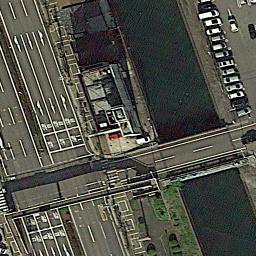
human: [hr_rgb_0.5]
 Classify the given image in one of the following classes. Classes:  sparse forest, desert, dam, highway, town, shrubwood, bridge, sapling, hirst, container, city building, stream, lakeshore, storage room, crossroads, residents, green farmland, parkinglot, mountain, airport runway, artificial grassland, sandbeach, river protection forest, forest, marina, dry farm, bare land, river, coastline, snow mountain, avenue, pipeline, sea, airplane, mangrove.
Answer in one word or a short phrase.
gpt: bridge